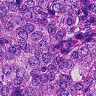
Metastatic tissue present: yes